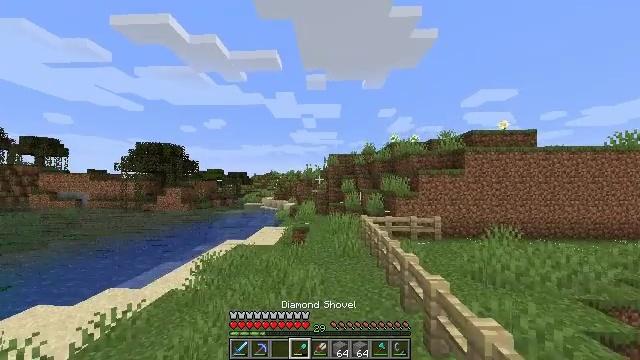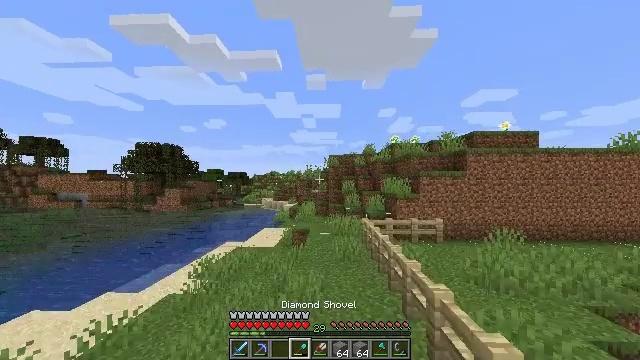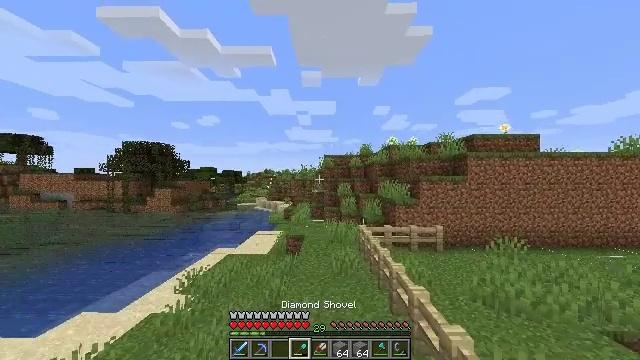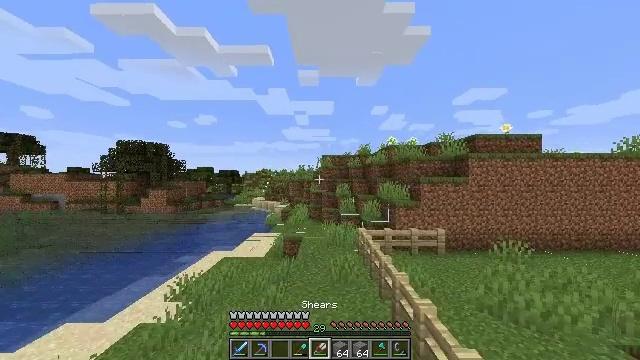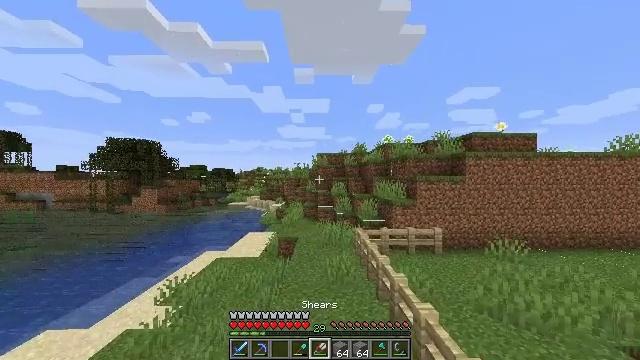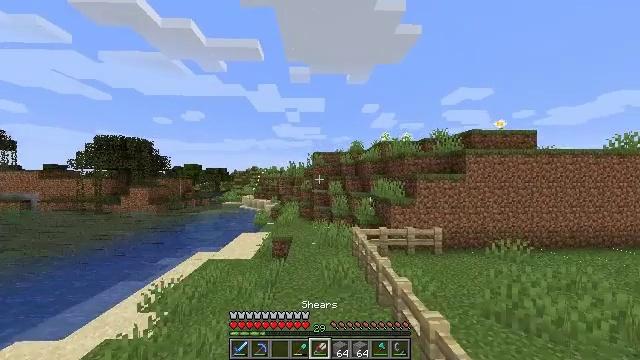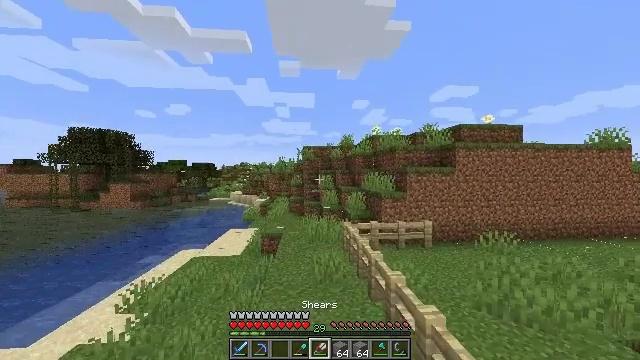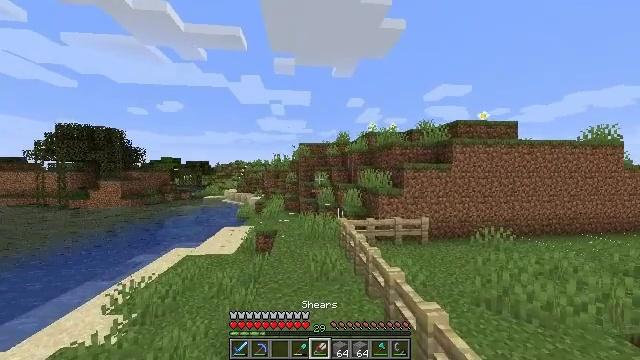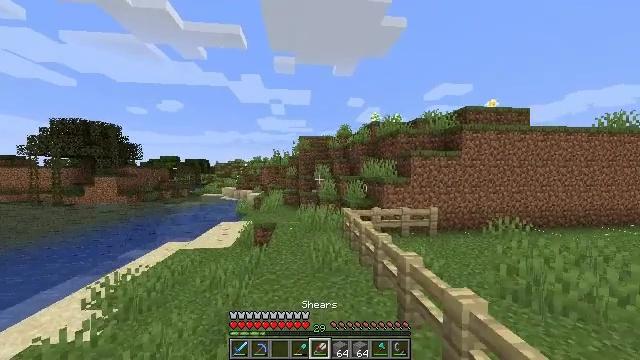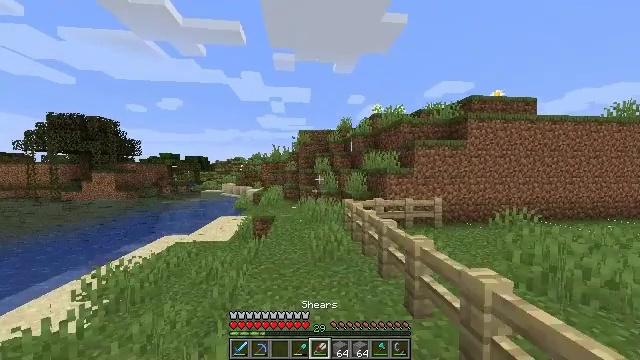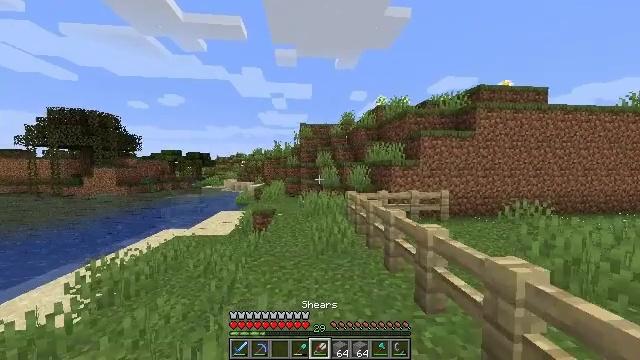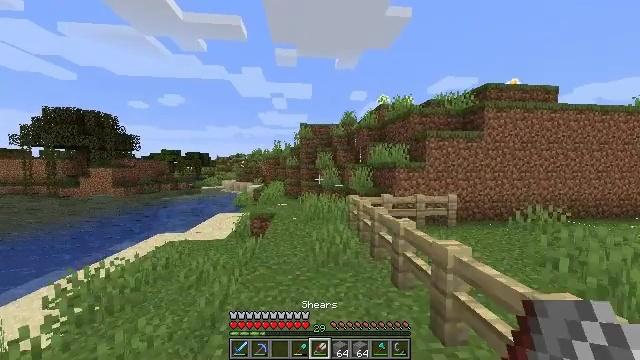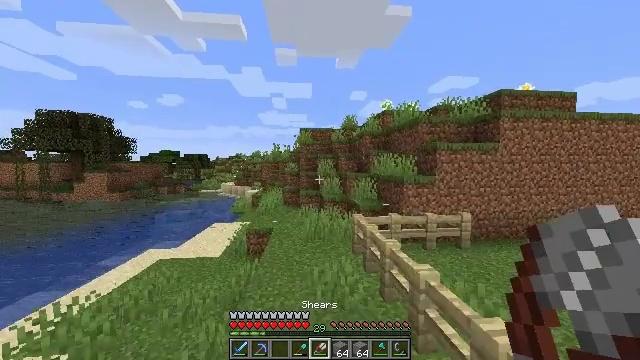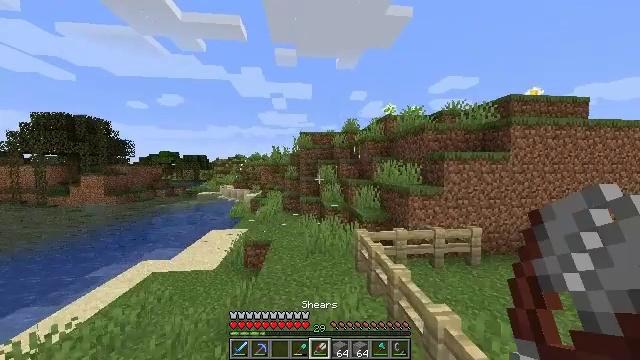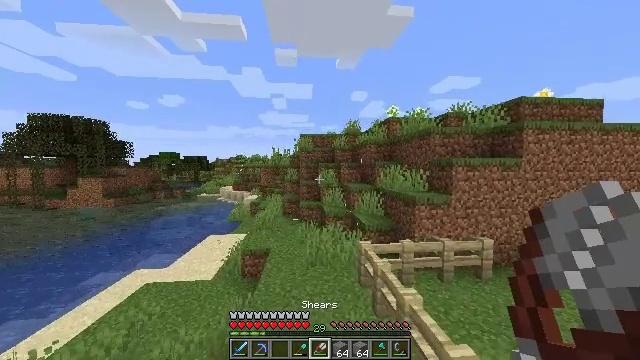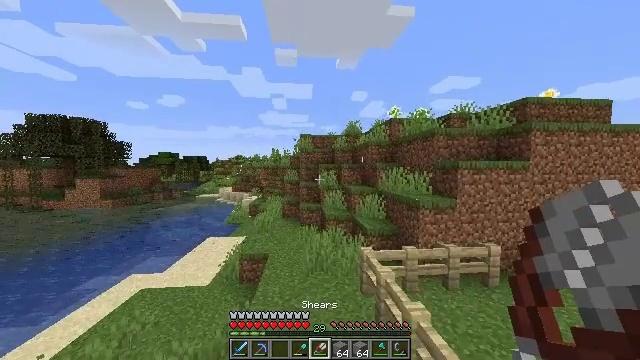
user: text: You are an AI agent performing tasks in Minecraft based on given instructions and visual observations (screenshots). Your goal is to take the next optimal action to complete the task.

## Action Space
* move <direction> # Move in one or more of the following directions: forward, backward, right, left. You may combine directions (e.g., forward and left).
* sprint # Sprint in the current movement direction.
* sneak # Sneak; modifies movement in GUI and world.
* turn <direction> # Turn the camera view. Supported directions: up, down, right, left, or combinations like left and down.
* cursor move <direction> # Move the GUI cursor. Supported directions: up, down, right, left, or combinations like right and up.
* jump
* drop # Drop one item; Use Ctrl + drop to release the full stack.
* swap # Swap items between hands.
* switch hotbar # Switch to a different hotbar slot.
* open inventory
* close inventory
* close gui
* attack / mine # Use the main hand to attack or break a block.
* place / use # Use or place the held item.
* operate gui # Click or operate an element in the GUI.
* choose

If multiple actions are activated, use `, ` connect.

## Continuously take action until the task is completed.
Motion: motion action
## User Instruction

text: Combat the sheep.
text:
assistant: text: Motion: move forward, sprint, jump
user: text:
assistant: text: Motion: move forward, sprint, turn right, jump
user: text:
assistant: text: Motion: move forward, sprint, jump
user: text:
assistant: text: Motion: move forward, sprint, turn right, jump
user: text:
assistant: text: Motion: move forward, sprint, turn right, jump
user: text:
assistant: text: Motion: move forward, sprint, turn right and down, jump
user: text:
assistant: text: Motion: move forward, sprint, turn right, jump
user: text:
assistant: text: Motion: move forward, sprint, jump
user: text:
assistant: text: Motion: move forward, sprint, jump
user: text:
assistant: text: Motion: move forward, sprint, jump
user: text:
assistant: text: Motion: move forward, sprint, jump
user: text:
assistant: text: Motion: move forward, sprint, jump
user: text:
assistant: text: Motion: move forward, sprint, jump
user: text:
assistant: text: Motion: move forward, sprint, jump
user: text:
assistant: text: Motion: move forward, sprint, jump
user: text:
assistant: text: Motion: move forward, sprint, jump
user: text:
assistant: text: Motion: move forward, sprint, jump
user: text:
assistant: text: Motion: move forward, sprint, jump
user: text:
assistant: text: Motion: move forward, sprint, jump
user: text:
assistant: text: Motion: move forward, sprint, jump
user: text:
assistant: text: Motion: move forward, sprint, jump
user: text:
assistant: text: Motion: move forward, sprint, jump
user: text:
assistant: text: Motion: move forward, sprint, jump
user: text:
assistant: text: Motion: move forward, sprint, jump
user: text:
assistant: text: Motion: move forward, sprint, jump
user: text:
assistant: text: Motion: move forward, sprint, jump
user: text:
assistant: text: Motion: move forward, sprint, jump
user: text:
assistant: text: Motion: move forward, sprint, jump
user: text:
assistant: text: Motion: move forward, sprint, jump
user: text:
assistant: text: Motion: move forward, sprint, jump